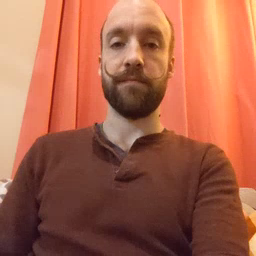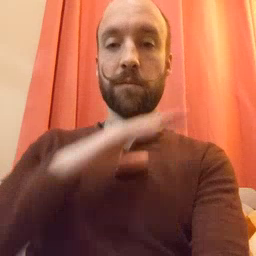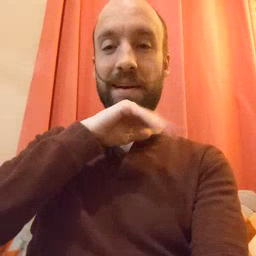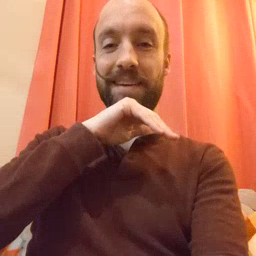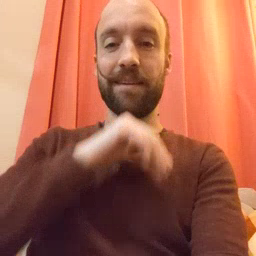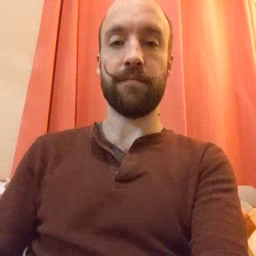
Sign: pig